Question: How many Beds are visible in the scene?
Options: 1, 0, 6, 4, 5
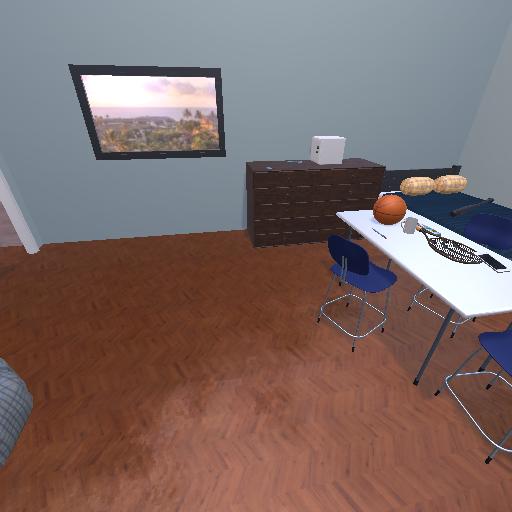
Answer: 1